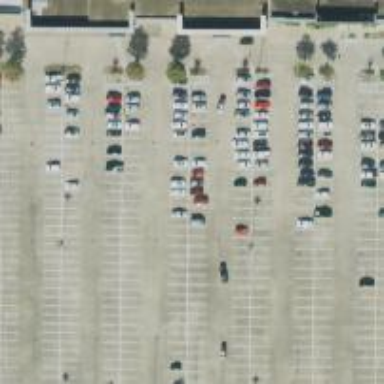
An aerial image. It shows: Parking space is available.